Brain MRI, t1w sequence, axial 2D slice.
Patient: age 38, sex F, weight 78 kg, height 1.78 m
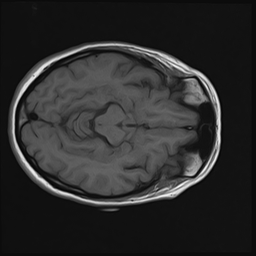